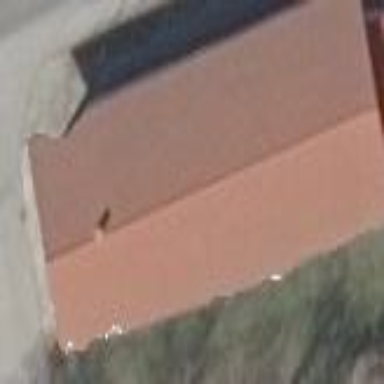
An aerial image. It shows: Warehouse building.